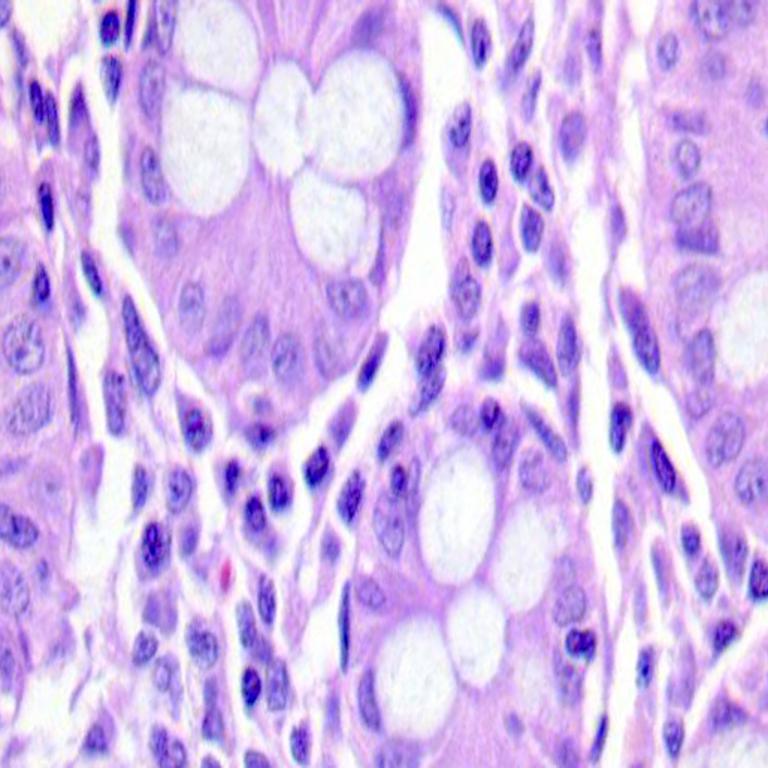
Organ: colon
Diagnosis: benign